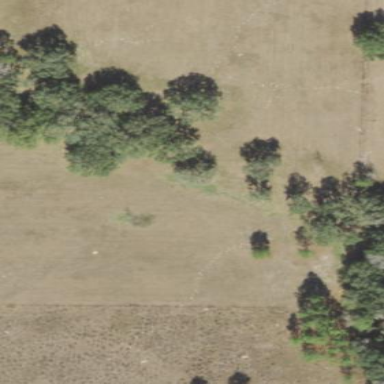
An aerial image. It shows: Broadleaved woodland area.